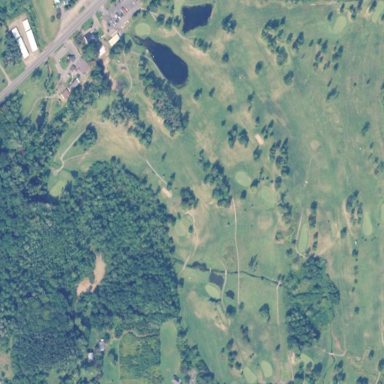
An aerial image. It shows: Golf course surrounded by greenery.